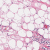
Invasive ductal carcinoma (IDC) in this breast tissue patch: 1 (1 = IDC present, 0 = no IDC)